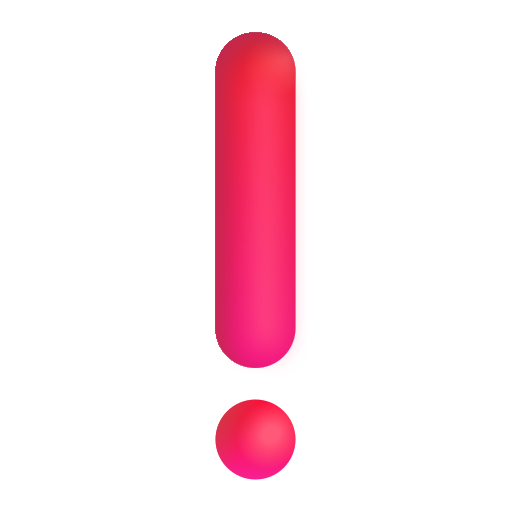
red exclamation mark color